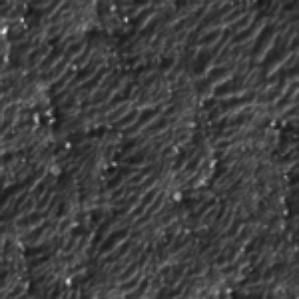
Label: frost